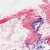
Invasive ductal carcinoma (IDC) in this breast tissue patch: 0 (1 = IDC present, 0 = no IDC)